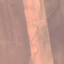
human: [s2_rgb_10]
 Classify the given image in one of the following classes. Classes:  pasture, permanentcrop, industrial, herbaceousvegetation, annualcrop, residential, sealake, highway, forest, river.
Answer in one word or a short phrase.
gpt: AnnualCrop